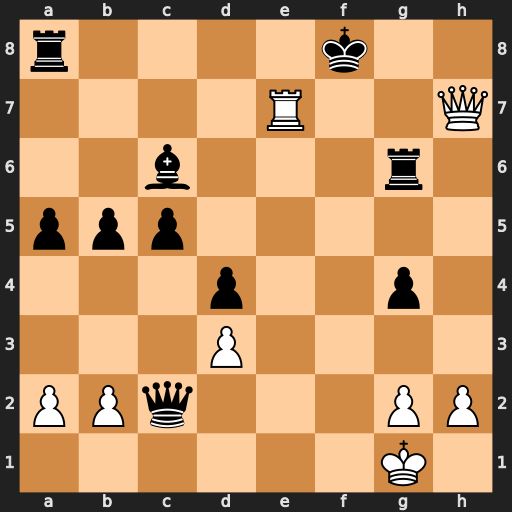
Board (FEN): r4k2/4R2Q/2b3r1/ppp5/3p2p1/3P4/PPq3PP/6K1
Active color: w
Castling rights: -
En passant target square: -
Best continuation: Qf7#